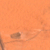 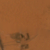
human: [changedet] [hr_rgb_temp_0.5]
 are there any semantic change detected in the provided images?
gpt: A few houses were made in the desert.